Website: macys
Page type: customer-info-address
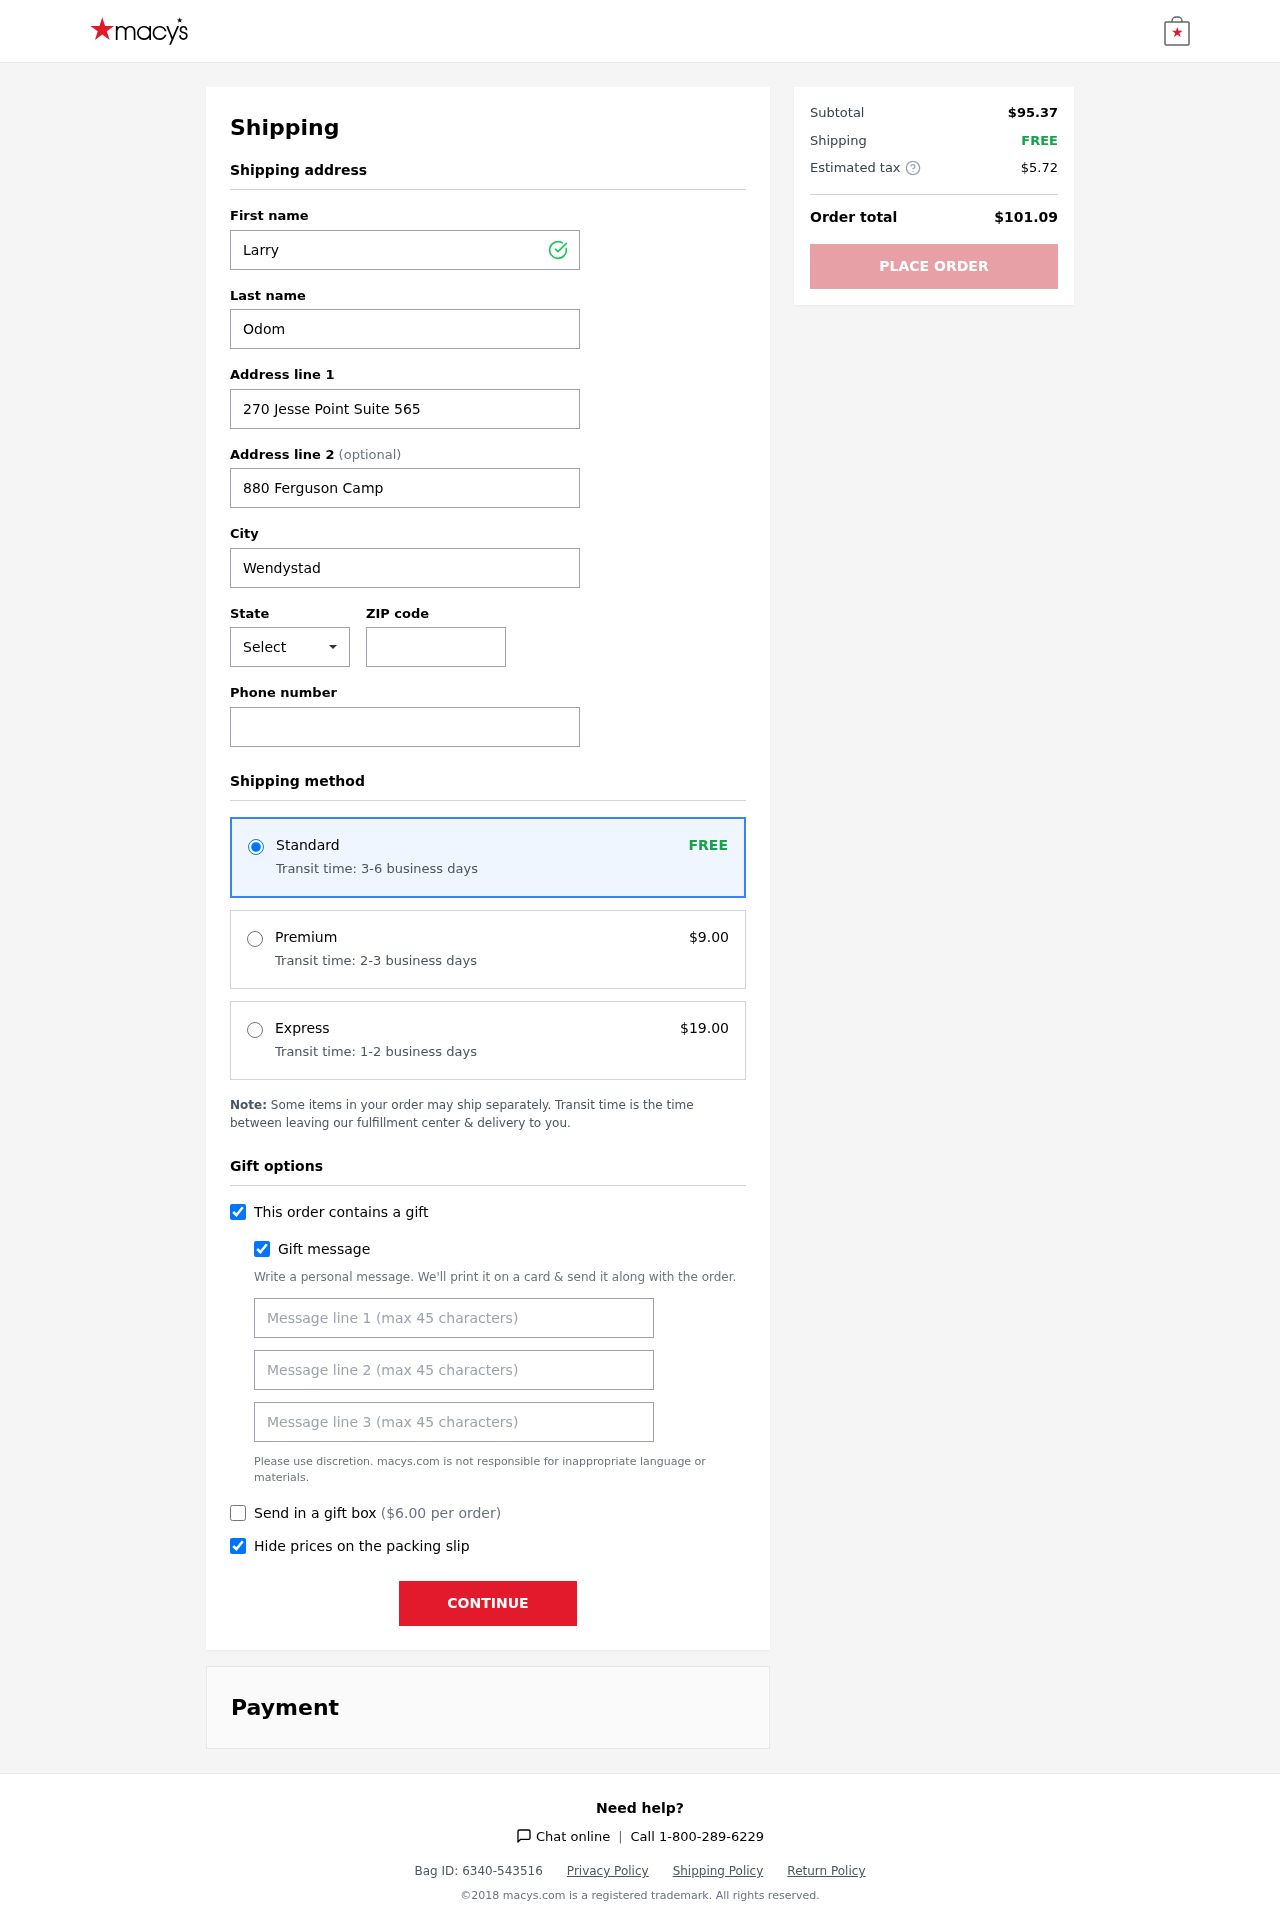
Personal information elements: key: PII_CITY
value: Wendystad
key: PII_FIRSTNAME
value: Larry
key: PII_GIFT_MESSAGE
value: Hey Daniel, I remember you mentioning your love for tacos, so I thought these would be perfect for your next cook-up! Can’t wait to see what delicious creations you whip up. Enjoy!  Larry
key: PII_LASTNAME
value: Odom
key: PII_PHONE
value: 3564459119
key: PII_POSTCODE
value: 18311
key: PII_STATE_ABBR
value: DC
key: PII_STREET
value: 270 Jesse Point Suite 565
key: PII_STREET2
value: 880 Ferguson Camp
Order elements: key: ORDER_SHIPPING_STANDARD
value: FREE
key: ORDER_SHIPPING_STANDARD_TIME
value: Transit time: 3-6 business days
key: ORDER_SHIPPING_PREMIUM
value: $9.00
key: ORDER_SHIPPING_PREMIUM_TIME
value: Transit time: 2-3 business days
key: ORDER_SHIPPING_EXPRESS
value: $19.00
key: ORDER_SHIPPING_EXPRESS_TIME
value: Transit time: 1-2 business days
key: ORDER_GIFT_BOX_FEE
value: $6.00
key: ORDER_SUBTOTAL
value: $95.37
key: ORDER_SHIPPING_COST
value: FREE
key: ORDER_TAX
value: $5.72
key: ORDER_TOTAL
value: $101.09